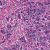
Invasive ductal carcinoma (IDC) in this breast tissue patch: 1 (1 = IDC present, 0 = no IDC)